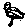
Label: bird